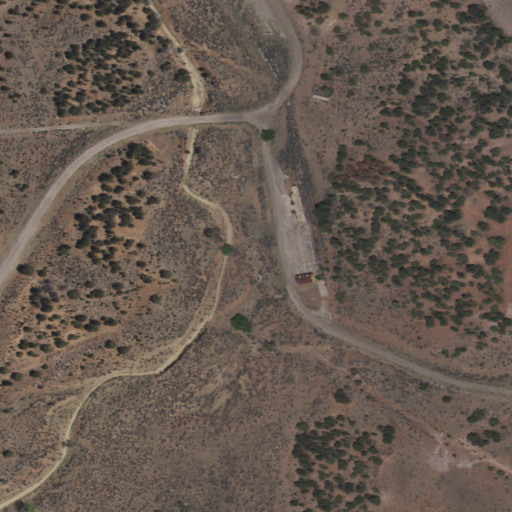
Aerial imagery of valley in New Mexico named Fenced-Up Horse Valley containing shrub, evergreen forest, open development, low intensity development, and medium intensity development